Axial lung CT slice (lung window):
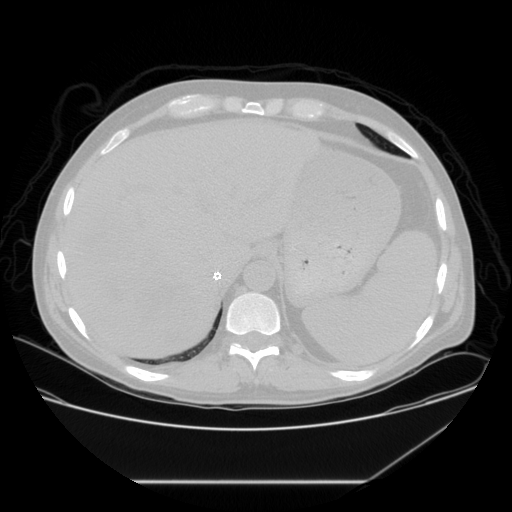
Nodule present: no